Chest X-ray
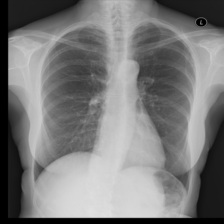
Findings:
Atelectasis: negative
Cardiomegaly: negative
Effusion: negative
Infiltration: positive
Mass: negative
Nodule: negative
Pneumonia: negative
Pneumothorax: negative
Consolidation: negative
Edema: negative
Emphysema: negative
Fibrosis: negative
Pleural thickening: negative
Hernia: negative